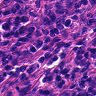
Metastatic tissue present: no